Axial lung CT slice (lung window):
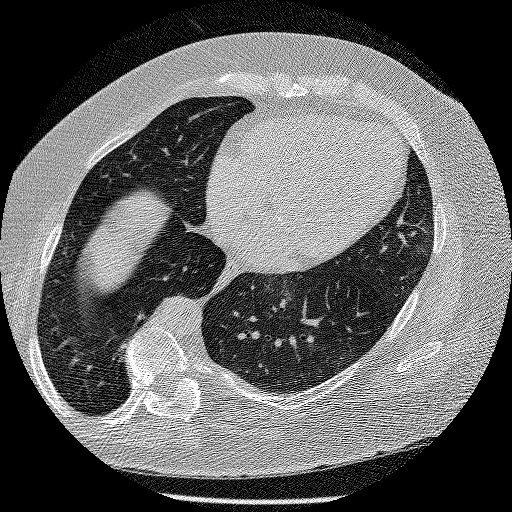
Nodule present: no